Question: I creating filer for website data. I have created value attribute for '<tr>'which means that the row belongs for specific company. And now i want to make that table would show rows depending which value i will choose. And i really dont have idea how to do that. $currentCompany is that value number of company id. Here is my script:
'''
if($row["type"] != "Staff Comment")
{
print("<tr value=". $currentCompany ." style='height:25px;'>
");
for ($loop = 0; $loop < count($fields["headings"]); $loop++) {
print("<td bgcolor='white' align=" . $fields["aligns"][$loop] . ">
");
//translate some information, some not
if ($fields["headings"][$loop] == "Status") {
print($AppUI->_(format_field($row[$fields["columns"][$loop]], $fields["types"][$loop], $row[$fields["columns"][0]])) . "
");
}
else {
print(format_field($row[$fields["columns"][$loop]], $fields["types"][$loop], $row[$fields["columns"][0]]) . "
");
}
print("</td>
");
//print("<tr>" . var_dump($fields) ."</tr>
");
}
print("</tr>
");
'''
And here is how it looks like in website:

Hope you can help me guys. For example if i would choose value 25 it would print all tr which has that value.
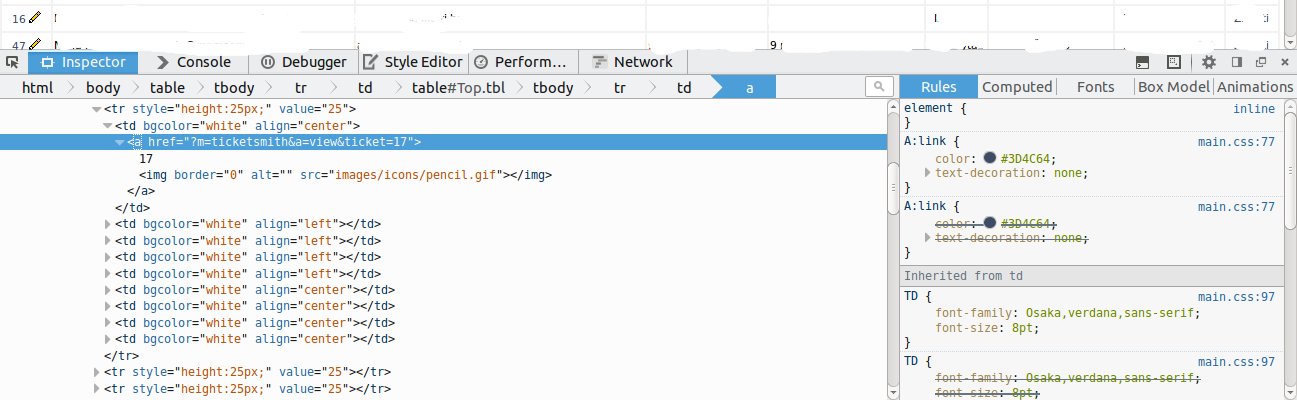
Answer: You want to hide rows, or just not print them? If hide - You have to use JS - PHP cannot modify site dynamically. If just don't print them - use simple if, and possibly You want to pass this information via simple form and POST request.
Create form, which action point to Your script, and have text field where you can specify which company have to be shown. Then, in Your code something like this:
'''
if($currentCompany == $_POST['company'])
{
print("<tr value=". $currentCompany ." style='height:25px;'>
");
//More code....
}
'''
With JS it will be more complicated - but easy, too. It will have to be done in this way:
1. Get all TR's
2. Check every TR value. If value not corresponds to Your needs - add "display: none" CSS attribute.
Concrete JS implementation depends on way you want to code in JS - pure JS, jQuery, other JS framework.